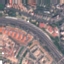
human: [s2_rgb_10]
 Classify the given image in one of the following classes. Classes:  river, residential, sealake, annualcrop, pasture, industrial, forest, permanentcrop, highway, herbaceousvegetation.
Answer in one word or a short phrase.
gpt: Highway